Interaction volume radius: 10 \u00c5
Interaction volume height: 35 \u00c5
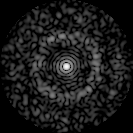
Disorder parameter: 0.831